Question: <URL>
# Fiddle
'''
SELECT
IF(MONTH(FROM_UNIXTIME(p.created_timestamp))=1,COUNT(MONTH(FROM_UNIXTIME(p.created_timestamp))),0) AS '1',
IF(MONTH(FROM_UNIXTIME(p.created_timestamp))=2,COUNT(MONTH(FROM_UNIXTIME(p.created_timestamp))),0) AS '2',
IF(MONTH(FROM_UNIXTIME(p.created_timestamp))=3,COUNT(MONTH(FROM_UNIXTIME(p.created_timestamp))),0) AS '3',
IF(MONTH(FROM_UNIXTIME(p.created_timestamp))=4,COUNT(MONTH(FROM_UNIXTIME(p.created_timestamp))),0) AS '4',
IF(MONTH(FROM_UNIXTIME(p.created_timestamp))=5,COUNT(MONTH(FROM_UNIXTIME(p.created_timestamp))),0) AS '5',
IF(MONTH(FROM_UNIXTIME(p.created_timestamp))=6,COUNT(MONTH(FROM_UNIXTIME(p.created_timestamp))),0) AS '6',
IF(MONTH(FROM_UNIXTIME(p.created_timestamp))=7,COUNT(MONTH(FROM_UNIXTIME(p.created_timestamp))),0) AS '7',
IF(MONTH(FROM_UNIXTIME(p.created_timestamp))=8,COUNT(MONTH(FROM_UNIXTIME(p.created_timestamp))),0) AS '8',
IF(MONTH(FROM_UNIXTIME(p.created_timestamp))=9,COUNT(MONTH(FROM_UNIXTIME(p.created_timestamp))),0) AS '9',
IF(MONTH(FROM_UNIXTIME(p.created_timestamp))=10,COUNT(MONTH(FROM_UNIXTIME(p.created_timestamp))),0) AS '10',
IF(MONTH(FROM_UNIXTIME(p.created_timestamp))=11,COUNT(MONTH(FROM_UNIXTIME(p.created_timestamp))),0) AS '11',
IF(MONTH(FROM_UNIXTIME(p.created_timestamp))=12,COUNT(MONTH(FROM_UNIXTIME(p.created_timestamp))),0) AS '12'
FROM 'tyr_profile_view' p
WHERE p.user_id != '59'
AND p.'user_id' != 0
AND YEAR(FROM_UNIXTIME(p.created_timestamp)) = YEAR(CURDATE())
'''

OUTPUT of above query
'''
| 1 | 2 | 3 | 4 | 5 | 6 | 7 | 8 | 9 | 10 | 11 | 12 |
|----|---|---|---|---|---|---|---|---|----|----|----|
| 18 | 0 | 0 | 0 | 0 | 0 | 0 | 0 | 0 | 0 | 0 | 0 |
'''
Above data clear you, what is my problem, but if still you are not understand my question Please feel free to ask me.
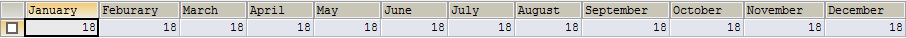
Answer: You can have it like this
<URL>
# Fiddle
Query
'''
SELECT
COUNT(IF(MONTH(FROM_UNIXTIME(p.created_timestamp))=1, 1, NULL)) AS '1',
COUNT(IF(MONTH(FROM_UNIXTIME(p.created_timestamp))=2, 1, NULL)) AS '2',
COUNT(IF(MONTH(FROM_UNIXTIME(p.created_timestamp))=3, 1, NULL)) AS '3',
COUNT(IF(MONTH(FROM_UNIXTIME(p.created_timestamp))=4, 1, NULL)) AS '4',
COUNT(IF(MONTH(FROM_UNIXTIME(p.created_timestamp))=5, 1, NULL)) AS '5',
COUNT(IF(MONTH(FROM_UNIXTIME(p.created_timestamp))=6, 1, NULL)) AS '6',
COUNT(IF(MONTH(FROM_UNIXTIME(p.created_timestamp))=7, 1, NULL)) AS '7',
COUNT(IF(MONTH(FROM_UNIXTIME(p.created_timestamp))=8, 1, NULL)) AS '8',
COUNT(IF(MONTH(FROM_UNIXTIME(p.created_timestamp))=9, 1, NULL)) AS '9',
COUNT(IF(MONTH(FROM_UNIXTIME(p.created_timestamp))=10, 1, NULL)) AS '10',
COUNT(IF(MONTH(FROM_UNIXTIME(p.created_timestamp))=11, 1, NULL)) AS '11',
COUNT(IF(MONTH(FROM_UNIXTIME(p.created_timestamp))=12, 1, NULL)) AS '12'
FROM 'tyr_profile_view' p
WHERE p.user_id != '59'
AND p.'user_id' != 0
AND YEAR(FROM_UNIXTIME(p.created_timestamp)) = YEAR(CURDATE())
'''
Output
'''
| 1 | 2 | 3 | 4 | 5 | 6 | 7 | 8 | 9 | 10 | 11 | 12 |
|---|---|---|---|---|---|---|---|---|----|----|----|
| 1 | 0 | 0 | 3 | 6 | 8 | 0 | 0 | 0 | 0 | 0 | 0 |
'''
Note : Created this query as Alma Do Suggested
Exactly required: